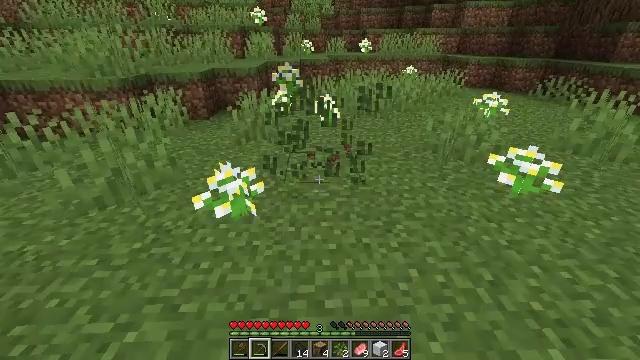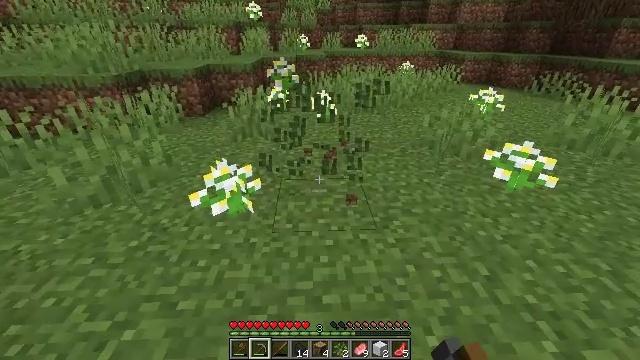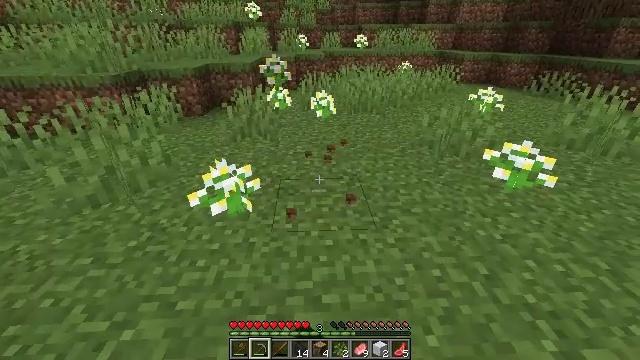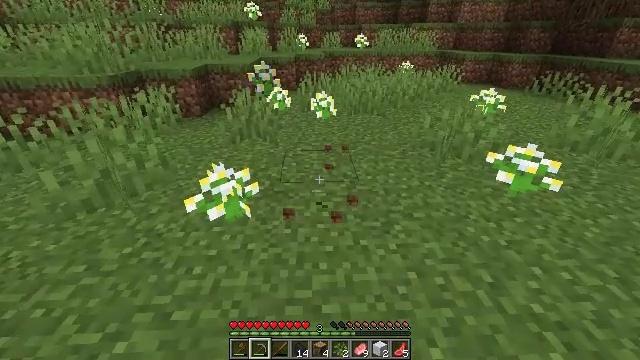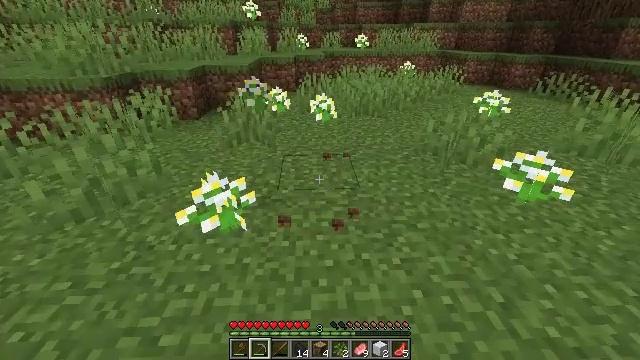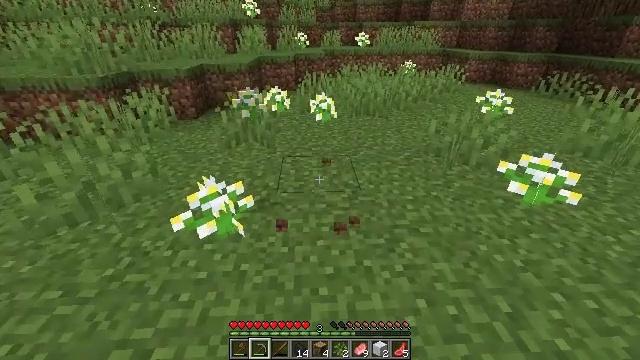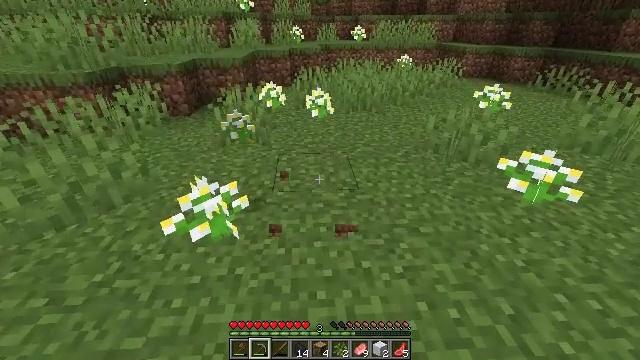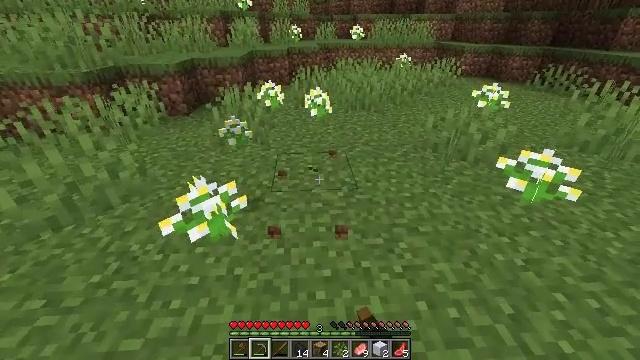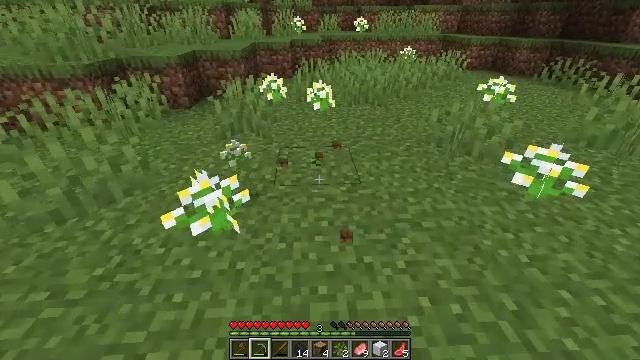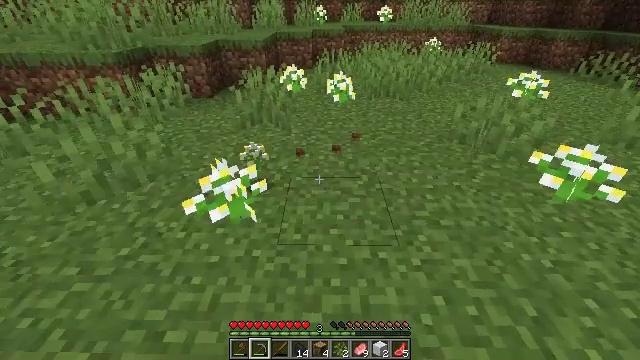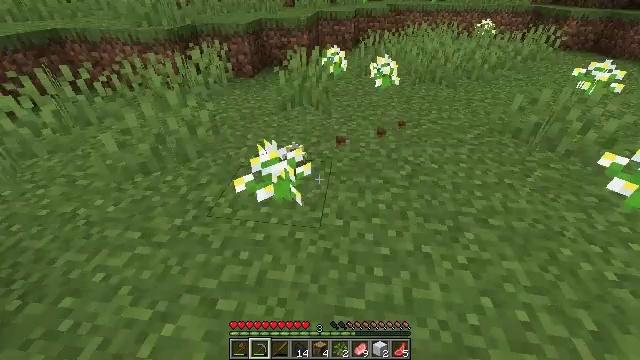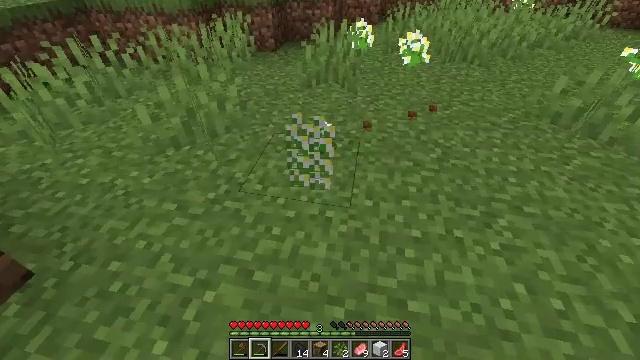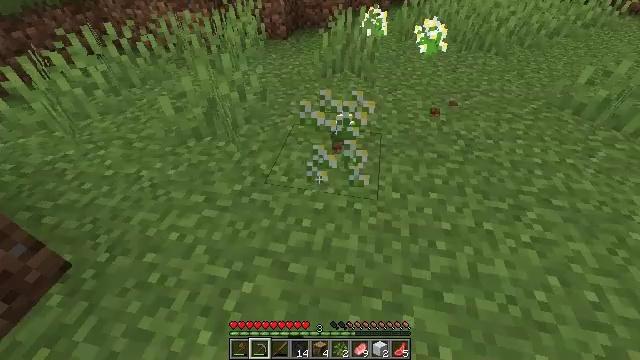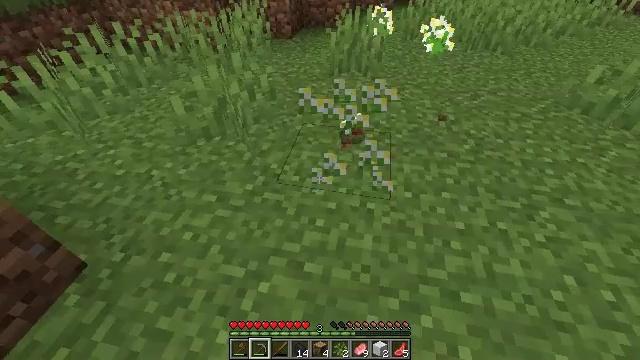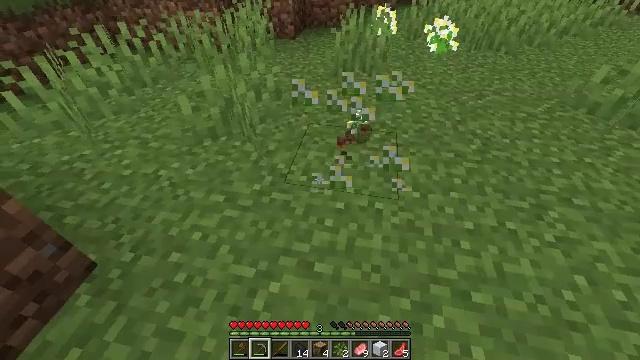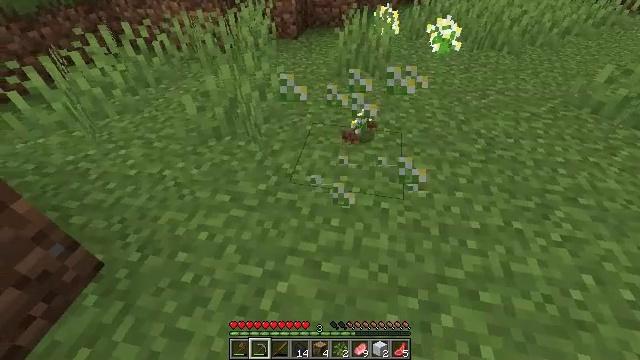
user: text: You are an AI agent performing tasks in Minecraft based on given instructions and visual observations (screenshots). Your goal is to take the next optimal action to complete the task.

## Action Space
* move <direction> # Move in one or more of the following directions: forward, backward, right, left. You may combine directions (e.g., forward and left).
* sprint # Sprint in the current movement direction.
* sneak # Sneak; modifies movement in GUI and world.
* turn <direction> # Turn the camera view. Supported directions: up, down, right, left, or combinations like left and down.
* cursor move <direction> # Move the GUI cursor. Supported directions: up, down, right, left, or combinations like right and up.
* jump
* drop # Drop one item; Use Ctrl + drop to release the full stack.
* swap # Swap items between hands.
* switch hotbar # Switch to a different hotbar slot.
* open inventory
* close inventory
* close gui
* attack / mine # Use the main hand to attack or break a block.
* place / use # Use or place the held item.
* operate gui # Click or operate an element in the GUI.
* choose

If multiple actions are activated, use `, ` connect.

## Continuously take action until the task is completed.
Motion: motion action
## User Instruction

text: Harvest the azure bluet plant.
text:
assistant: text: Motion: attack / mine
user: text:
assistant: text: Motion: attack / mine
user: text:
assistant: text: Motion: move forward, attack / mine
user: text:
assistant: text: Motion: move forward
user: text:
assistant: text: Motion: no_op
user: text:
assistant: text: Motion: turn down, attack / mine
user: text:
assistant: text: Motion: attack / mine
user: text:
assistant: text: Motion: turn down, attack / mine
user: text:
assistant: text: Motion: move left, turn left and down
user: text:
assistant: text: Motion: move left, turn left and down
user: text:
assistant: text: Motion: move left, turn left and down, attack / mine
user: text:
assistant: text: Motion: move left, turn down, attack / mine
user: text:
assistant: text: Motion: attack / mine
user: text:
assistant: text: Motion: attack / mine
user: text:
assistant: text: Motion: no_op
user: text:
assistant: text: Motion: attack / mine